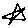
Label: star